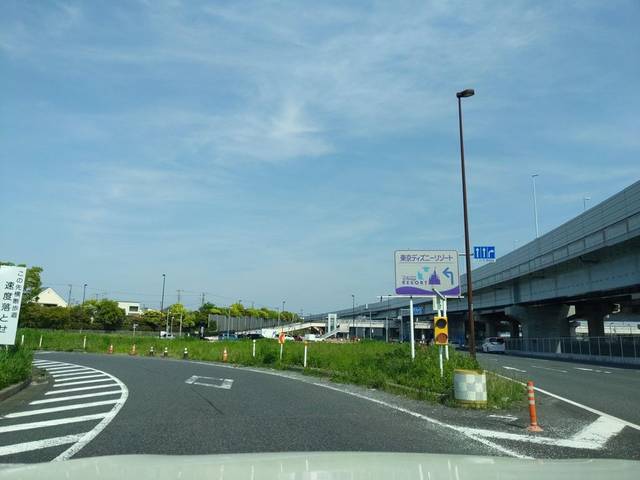
Region: Japan
Coordinates: 35.638, 139.882